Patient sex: F
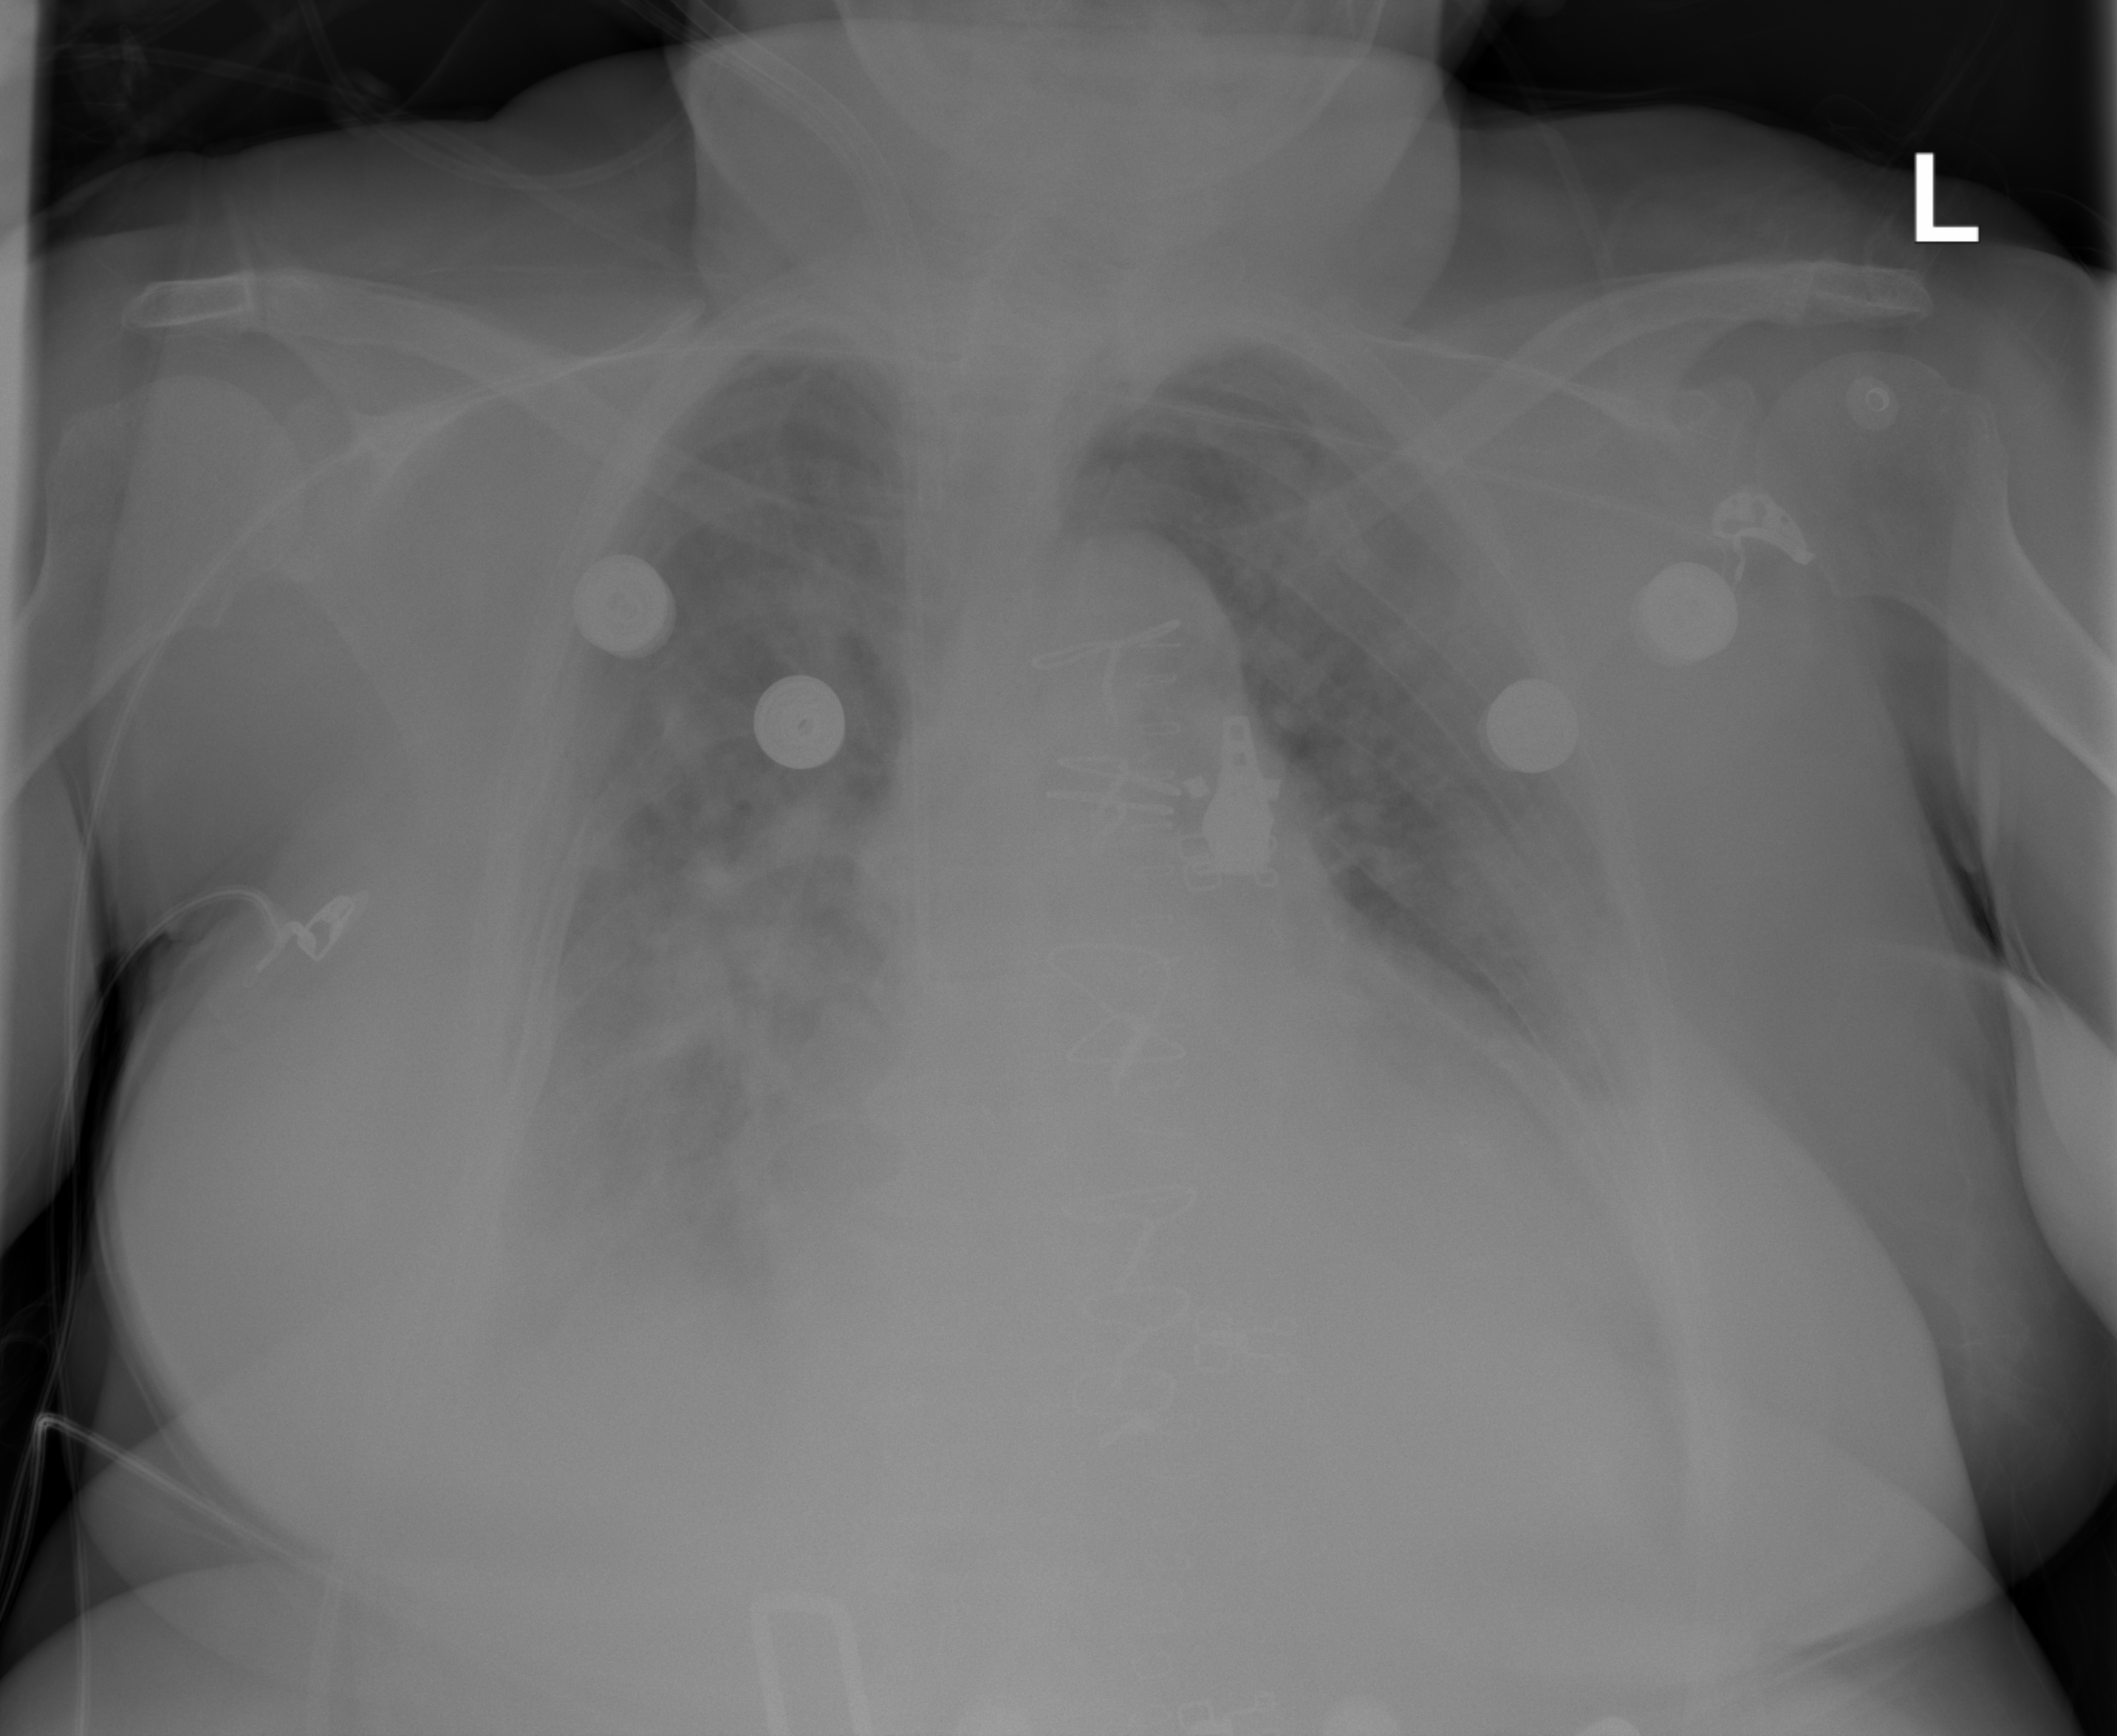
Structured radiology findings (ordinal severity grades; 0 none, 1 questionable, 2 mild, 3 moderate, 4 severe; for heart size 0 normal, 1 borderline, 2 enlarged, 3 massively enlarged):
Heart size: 2
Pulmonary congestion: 3
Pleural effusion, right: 2
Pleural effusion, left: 2
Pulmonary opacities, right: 2
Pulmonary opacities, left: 2
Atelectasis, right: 3
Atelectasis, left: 3